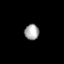
Tissue: prostate
Cell type: T cells
Senescence score: 0.3284
Nuclear area (px): 221
Mean DAPI intensity: 166.281